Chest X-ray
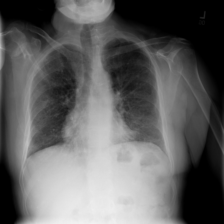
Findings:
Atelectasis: negative
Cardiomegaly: negative
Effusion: negative
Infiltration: negative
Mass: negative
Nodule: negative
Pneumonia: negative
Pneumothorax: negative
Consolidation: negative
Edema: negative
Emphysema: negative
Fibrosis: negative
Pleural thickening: negative
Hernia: negative